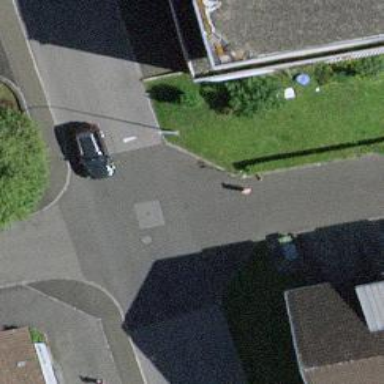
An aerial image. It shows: Residential road with asphalt surface and sidewalk on the left side.